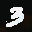
Label: 3